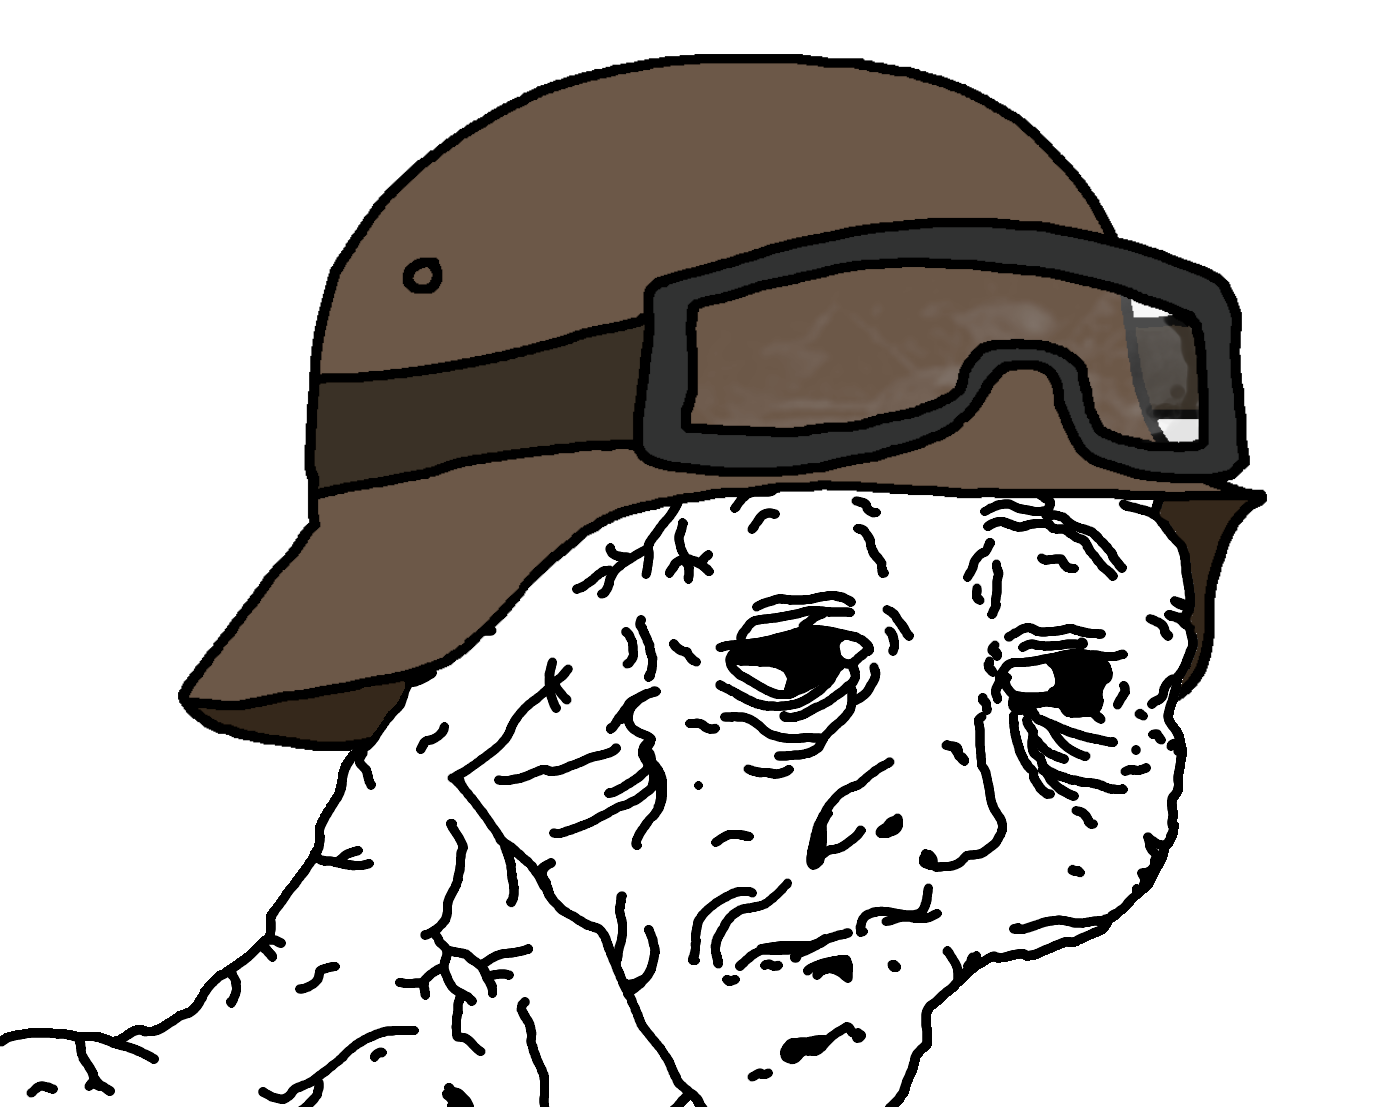
Label: 5_Yes_Honey